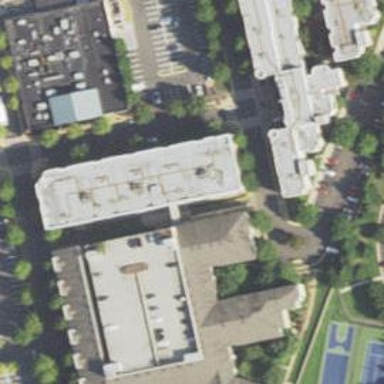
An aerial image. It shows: Parking garage.